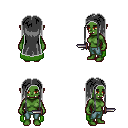
a pixel art fantasy rpg character, female body template, orc, green skin, green cape, teal pants, gray extra-long hairstyle, dagger, four views (front, back, left, right), 2x2 character sprite sheet, small pixel art, hard edges, no anti-aliasing